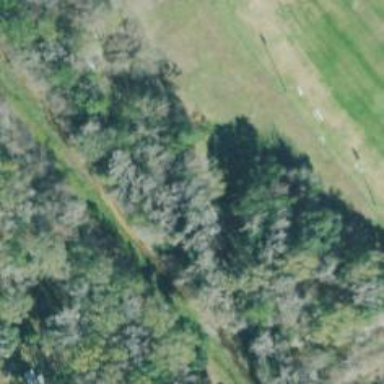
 perfect for leisurely sports activities."